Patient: sex M, age 46
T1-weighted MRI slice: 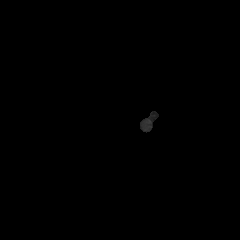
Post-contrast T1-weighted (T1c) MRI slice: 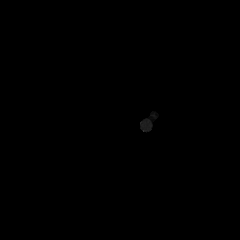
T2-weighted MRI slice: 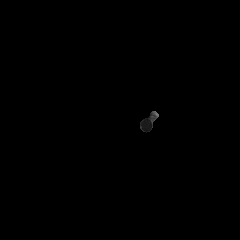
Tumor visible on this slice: no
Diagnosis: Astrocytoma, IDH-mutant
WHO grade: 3